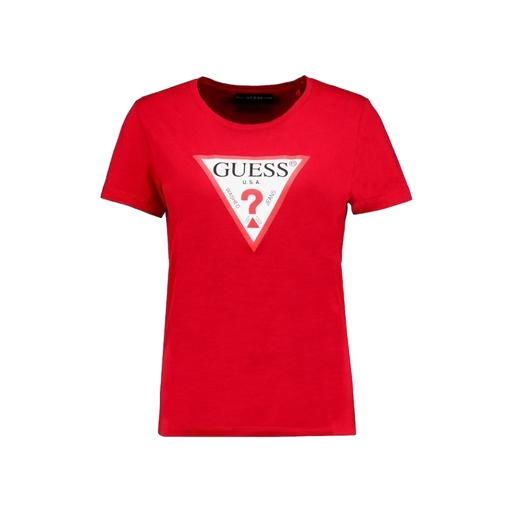
red graphic tee, red t-shirt woman, red tee, white background